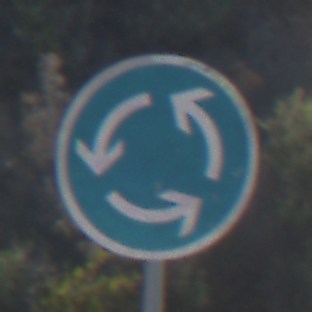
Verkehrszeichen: Kreisverkehr
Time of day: MorningAfternoon
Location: Outdoor (Nature)
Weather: Clear
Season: NotSpecified
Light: Natural